Question: I am upgrading my eclipse to new version and I forgot how did I enable this "Asterisk" icon next to the projects which have an outgoing change. This is really helpful instead of a small ">" icon next to the project.
I tried looking around in preferences but wasn't able to find it. Can experts way in here. Thanks.

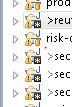
Answer: Its under Team-> CVS-> Label decorations -> Icon Decorations-> Outgoing Changes